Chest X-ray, AP view. Patient: 53 years old, sex M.
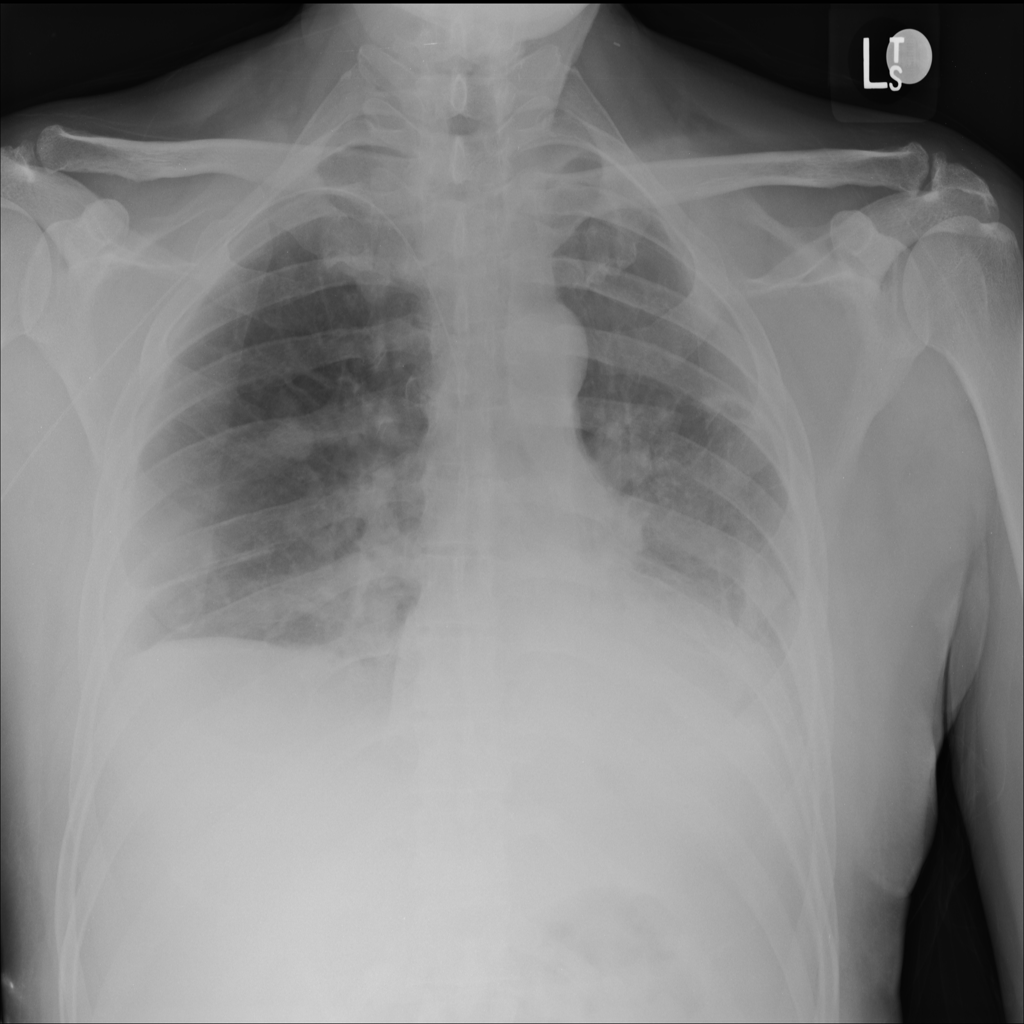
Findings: Mass